Interaction volume radius: 5 \u00c5
Interaction volume height: 15 \u00c5
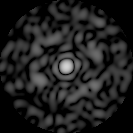
Disorder parameter: 0.8279